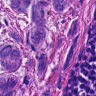
Metastatic tissue present: yes